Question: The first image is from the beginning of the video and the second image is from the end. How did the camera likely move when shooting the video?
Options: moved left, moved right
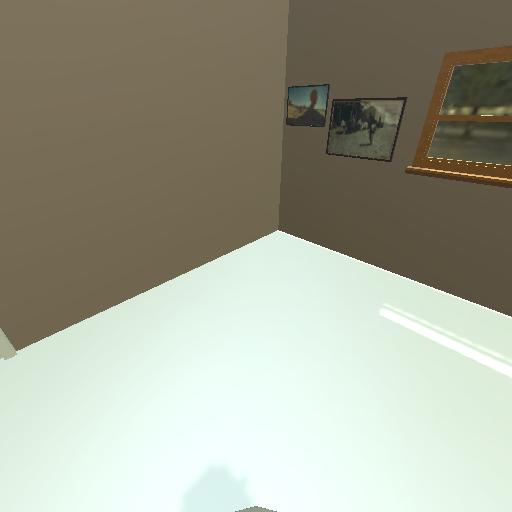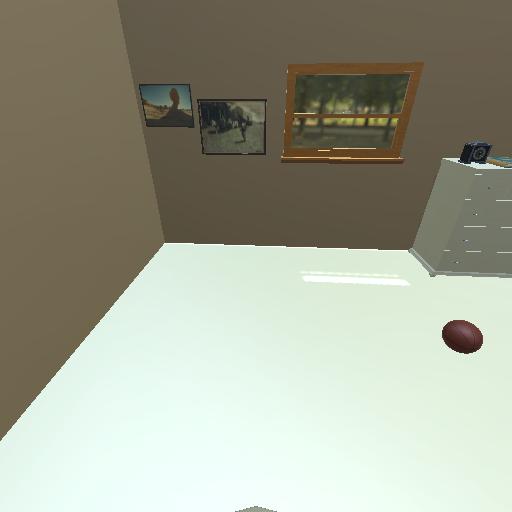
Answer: moved left